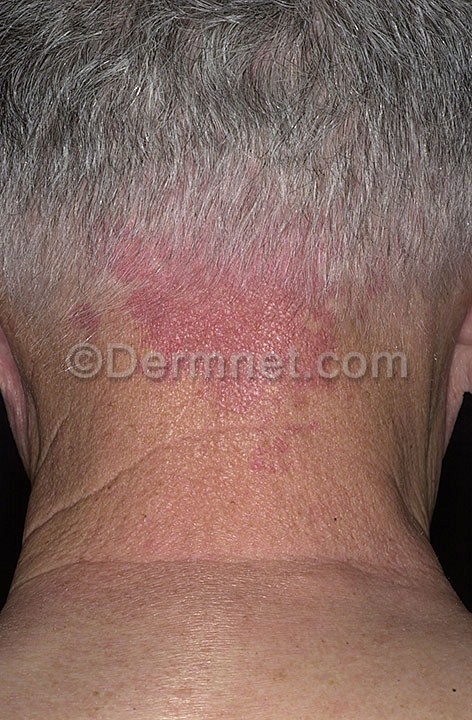
Disease: Vascular Tumors